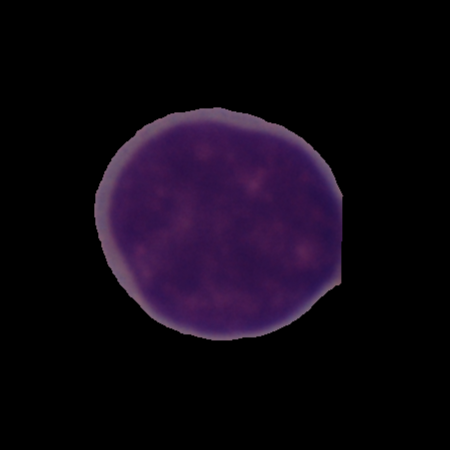
Label: cancer